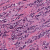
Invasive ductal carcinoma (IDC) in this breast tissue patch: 1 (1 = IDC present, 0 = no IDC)